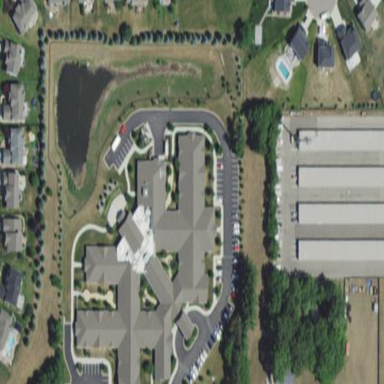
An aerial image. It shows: Nursing home.